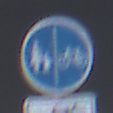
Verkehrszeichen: GetrennterRadUndGehwegRadwegRechts
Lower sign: EinspurigeFahrzeugeFrei4
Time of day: MorningAfternoon
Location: Outdoor (Suburban)
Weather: Overcast
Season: NotSpecified
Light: Natural